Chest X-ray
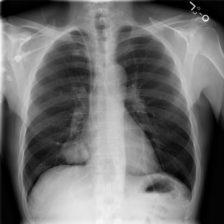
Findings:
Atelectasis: negative
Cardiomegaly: negative
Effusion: negative
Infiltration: negative
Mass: positive
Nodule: positive
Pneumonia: negative
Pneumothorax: negative
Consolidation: negative
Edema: negative
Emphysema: negative
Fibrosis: negative
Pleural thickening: negative
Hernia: negative